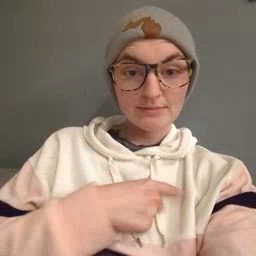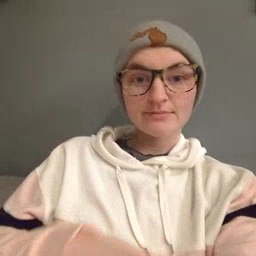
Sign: weus